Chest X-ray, AP view. Patient: 66 years old, sex M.
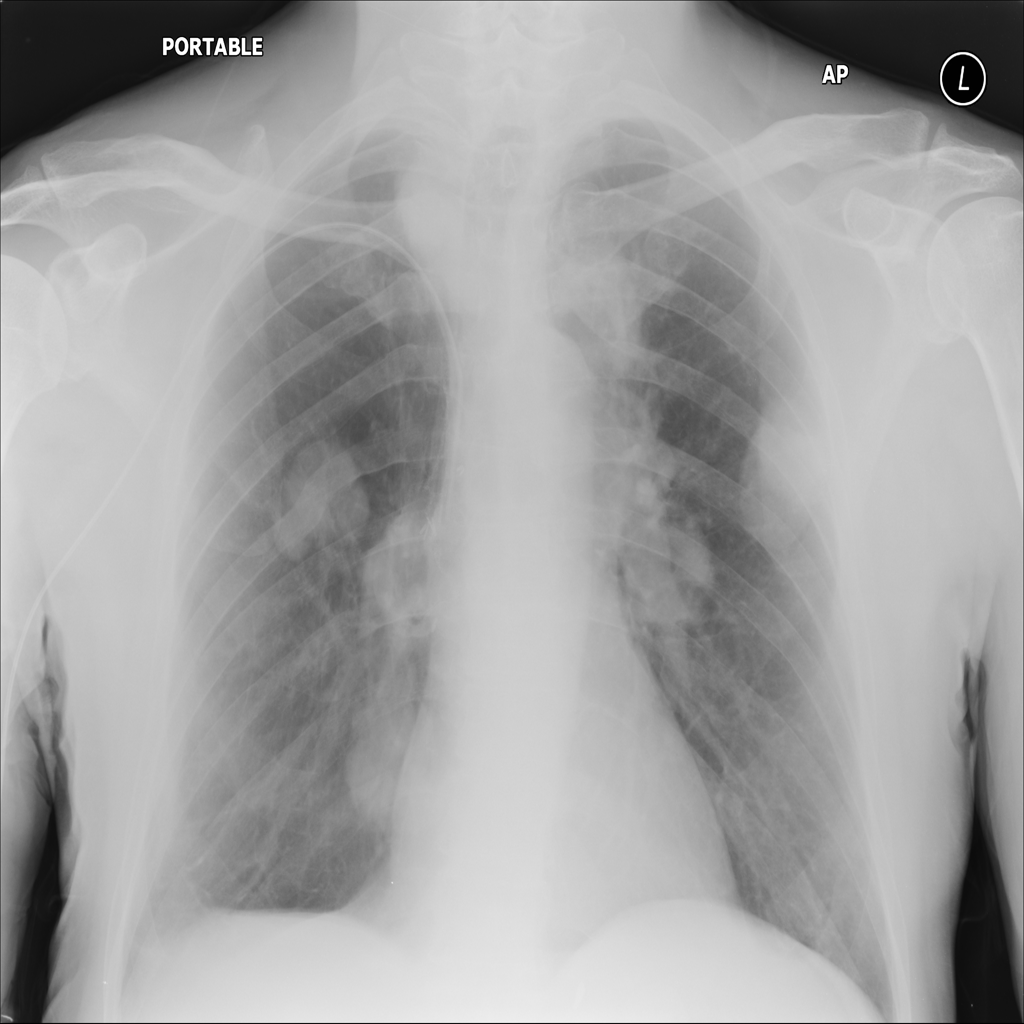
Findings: Infiltration, Mass